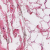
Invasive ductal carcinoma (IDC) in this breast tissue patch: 0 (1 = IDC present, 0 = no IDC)